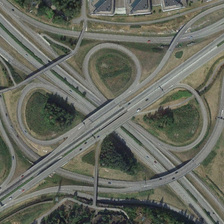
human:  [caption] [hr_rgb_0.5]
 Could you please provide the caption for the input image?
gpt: some buildings and green trees are near a viaduct .

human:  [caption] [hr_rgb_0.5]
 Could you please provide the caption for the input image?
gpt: some buildings and green trees are near a viaduct .

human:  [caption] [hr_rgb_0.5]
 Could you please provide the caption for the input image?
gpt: some buildings and green trees are near a viaduct .

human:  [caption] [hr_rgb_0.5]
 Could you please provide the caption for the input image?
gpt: some buildings and green trees are near a viaduct .

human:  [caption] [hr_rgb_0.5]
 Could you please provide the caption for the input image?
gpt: some buildings and green trees are near a viaduct .